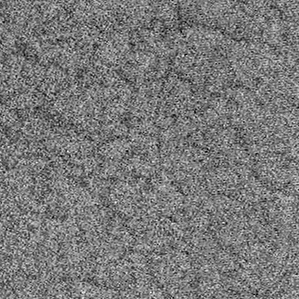
Label: frost